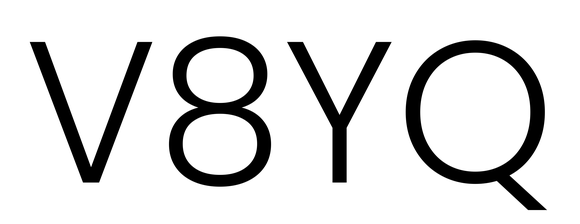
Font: Poppins-Light